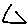
Label: triangle